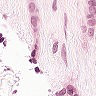
Metastatic tissue present: yes